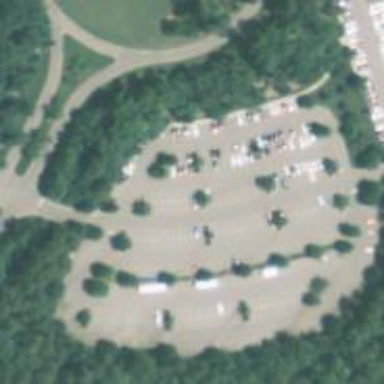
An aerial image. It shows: Road serving as parking aisle.